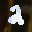
Label: 2